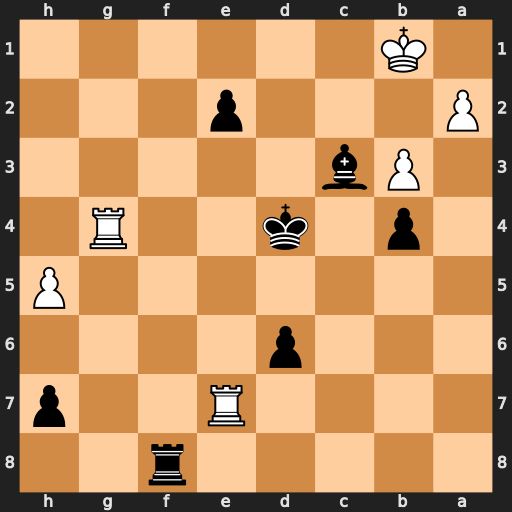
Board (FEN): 5r2/4R2p/3p4/7P/1p1k2R1/1Pb5/P3p3/1K6
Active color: b
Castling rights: -
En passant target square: -
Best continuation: Kd3 Rg3+ Kd2 Rxe2+ Kxe2